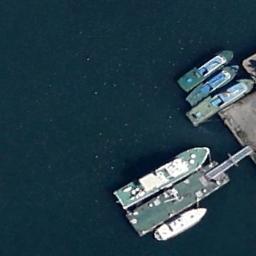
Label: ship